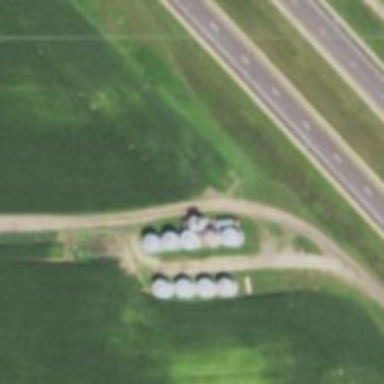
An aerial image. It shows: Silo.